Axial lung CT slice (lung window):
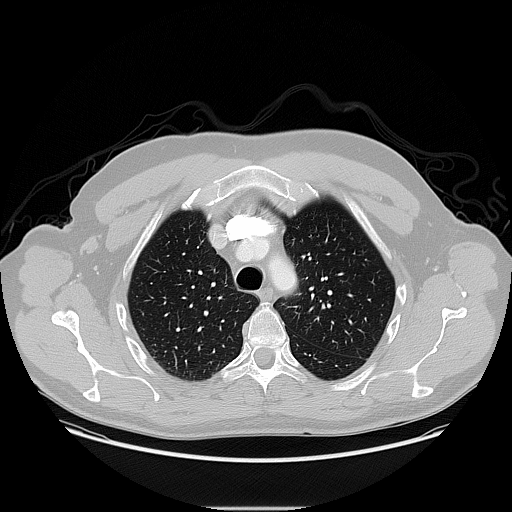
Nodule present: no